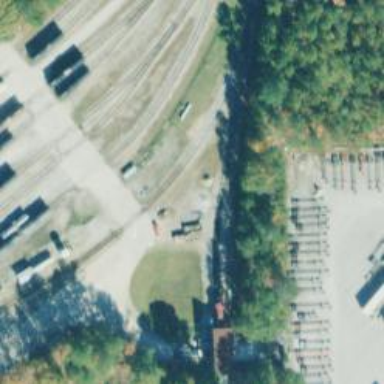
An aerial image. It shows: Rail spur service.